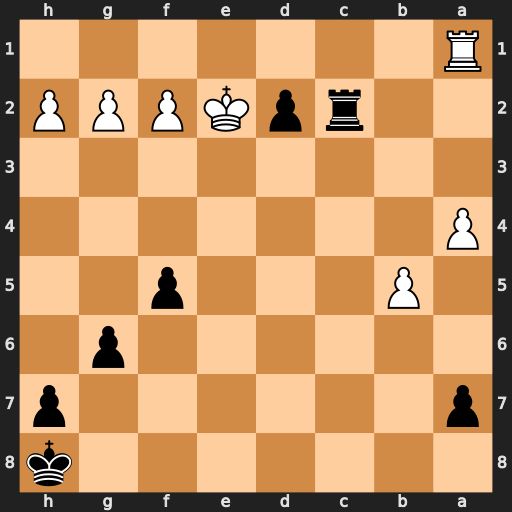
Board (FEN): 7k/p6p/6p1/1P3p2/P7/8/2rpKPPP/R7
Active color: b
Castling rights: -
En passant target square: -
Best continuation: Rc1 Kxd2 Rxa1